Question: Execute the 'ip addr' command. As it happens, the instance only displays
private address, and I managed to get there using my public address?

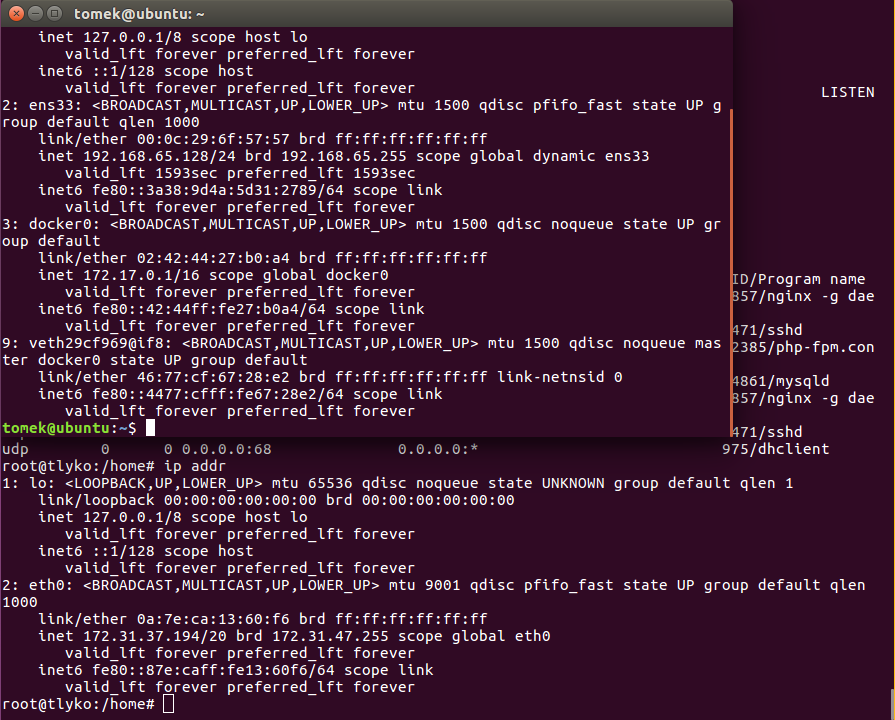
Answer: If you need to get public address :
'''
curl -s https://ipv4.icanhazip.com/
'''
or
'''
curl -s https://ipv6.icanhazip.com/
'''
You can ssh with any of dns or ip (public or private), the way you logon will never change the output of
'''
ip addr
'''
And you have only private address in your outputs :
'''
$ for ip in 172.31.37.194/20 172.17.0.1/16 192.168.65.128/24; do
ipcalc "$ip" | awk '/^Hosts\/Net:/{$1=$2="";print}'
done
'''
## Output :
'''
Class B, Private Internet
Class B, Private Internet
Class C, Private Internet
'''
## Explanations :
- -